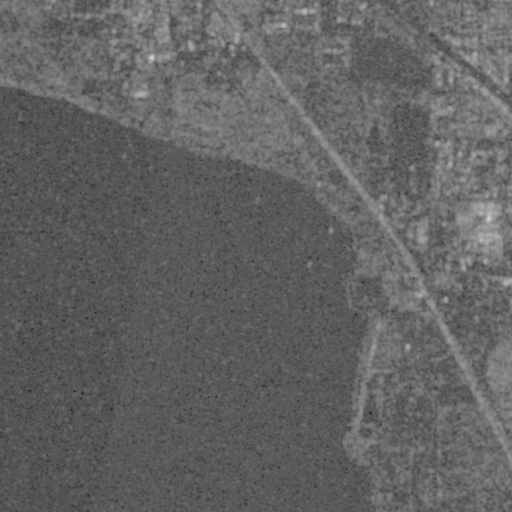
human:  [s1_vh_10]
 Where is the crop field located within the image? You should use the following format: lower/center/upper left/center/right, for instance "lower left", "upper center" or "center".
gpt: The crop field is located in the upper right of the image.
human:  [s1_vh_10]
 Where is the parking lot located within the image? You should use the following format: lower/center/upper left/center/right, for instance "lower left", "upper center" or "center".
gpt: The parking lot is located in the lower right of the image.
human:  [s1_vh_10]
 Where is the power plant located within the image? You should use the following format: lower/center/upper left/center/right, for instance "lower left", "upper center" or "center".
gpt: The power plant is located in the center right of the image.
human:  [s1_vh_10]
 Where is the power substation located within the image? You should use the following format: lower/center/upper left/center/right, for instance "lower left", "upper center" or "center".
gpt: The power substation is located in the upper right of the image.
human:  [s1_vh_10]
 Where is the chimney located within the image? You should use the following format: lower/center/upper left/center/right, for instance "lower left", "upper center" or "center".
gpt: The chimney is located in the center right of the image.
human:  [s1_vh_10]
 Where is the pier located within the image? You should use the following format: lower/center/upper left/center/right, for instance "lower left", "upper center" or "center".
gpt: The pier is located in the center right of the image.
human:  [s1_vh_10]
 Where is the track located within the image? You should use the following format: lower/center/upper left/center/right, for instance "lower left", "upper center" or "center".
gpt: There is no track in the image.

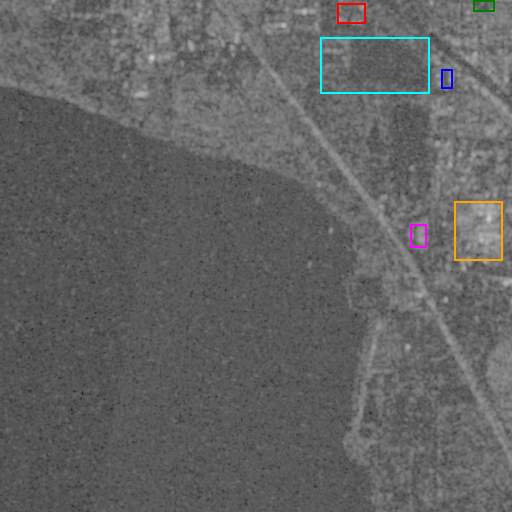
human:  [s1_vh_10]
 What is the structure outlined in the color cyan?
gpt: The structure outlined in cyan is a crop field.
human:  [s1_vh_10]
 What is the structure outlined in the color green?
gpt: The structure outlined in green is a park.
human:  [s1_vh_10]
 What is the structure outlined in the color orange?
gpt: The structure outlined in orange is a power plant.
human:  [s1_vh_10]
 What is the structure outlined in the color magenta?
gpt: The structure outlined in magenta is a power substation.
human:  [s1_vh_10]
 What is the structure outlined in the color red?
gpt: The structure outlined in red is a building.
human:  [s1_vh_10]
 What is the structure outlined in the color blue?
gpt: The structure outlined in blue is a building.
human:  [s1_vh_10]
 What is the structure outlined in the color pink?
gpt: There is no pink outline.